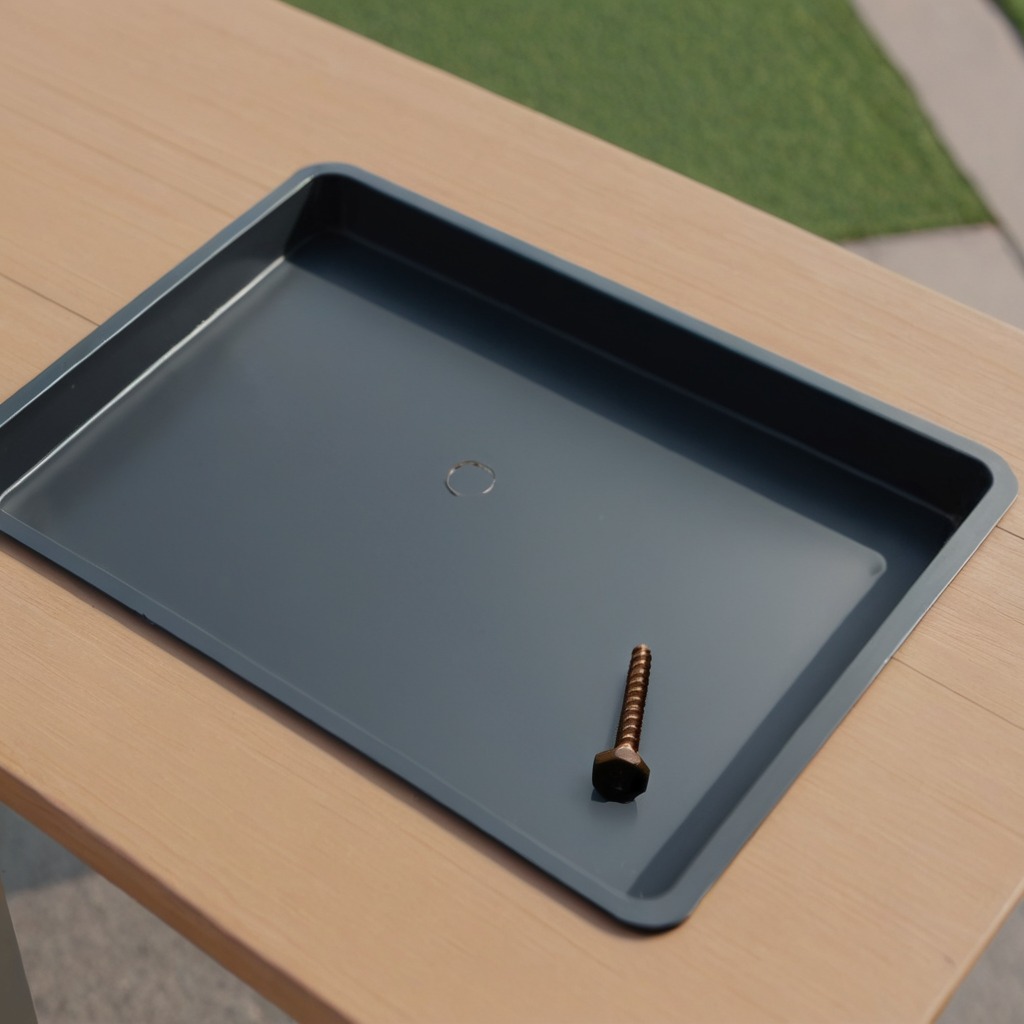
A metal screw is lying on the textured surface of the table.